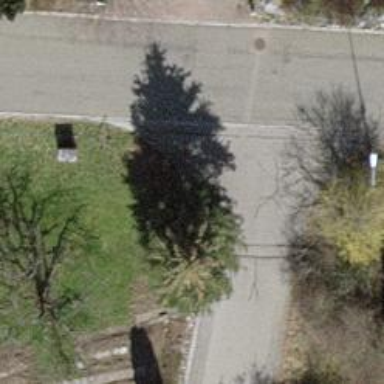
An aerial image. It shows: Urban tree adds touch of nature to the surroundings.